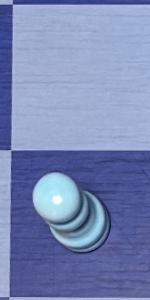
Label: Pawn_White